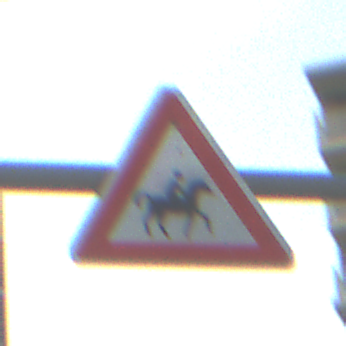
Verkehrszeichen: ReiterLinks
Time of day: MorningAfternoon
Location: Outdoor (Urban)
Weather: PartlyCloudy
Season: NotSpecified
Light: Natural